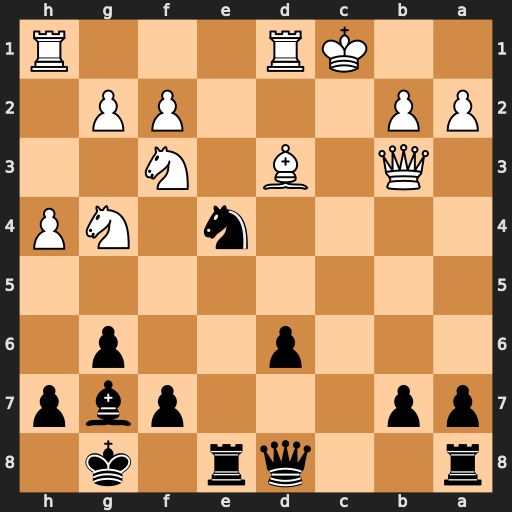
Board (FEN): r2qr1k1/pp3pbp/3p2p1/8/4n1NP/1Q1B1N2/PP3PP1/2KR3R
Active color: b
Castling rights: -
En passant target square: -
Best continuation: Qc8+ Kb1 Qxg4 Ng5 Nxg5